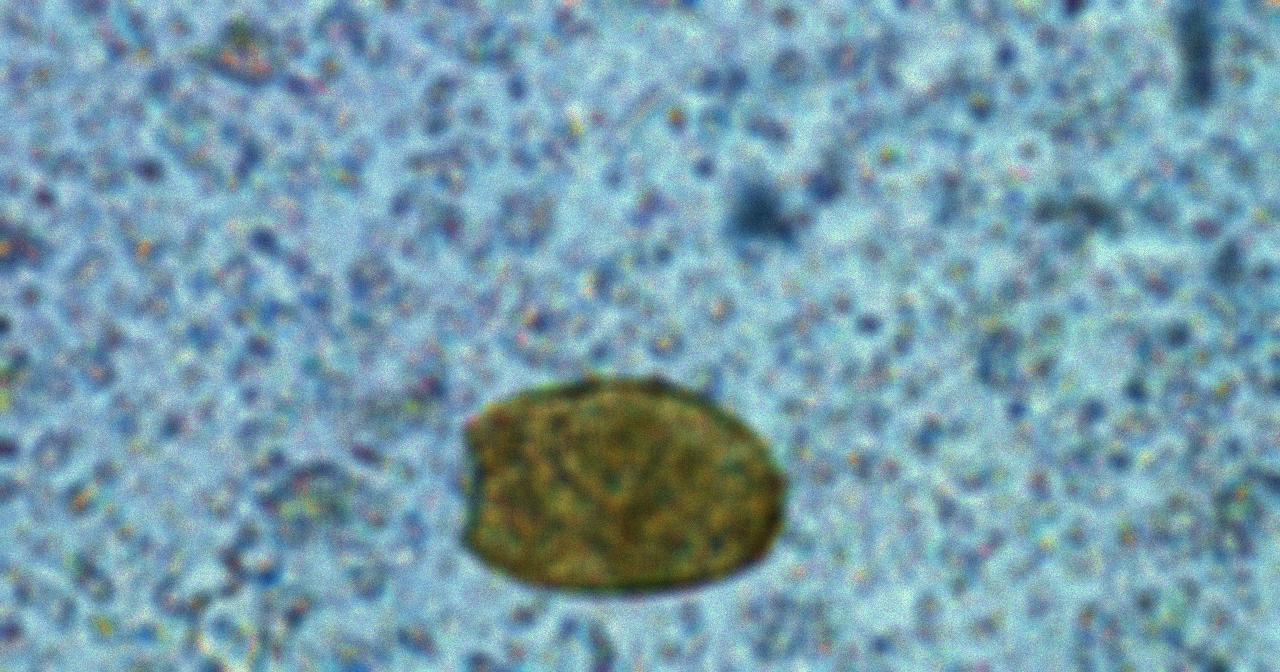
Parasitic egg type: Paragonimus spp